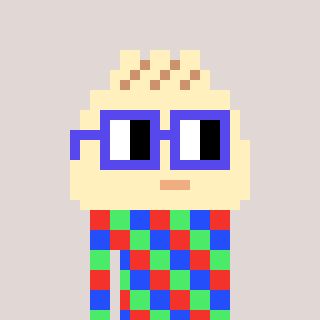
a pixel art character with square blue glasses, a porkbao-shaped head and a peachy-colored body on a warm background